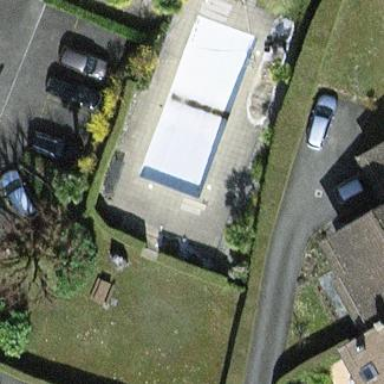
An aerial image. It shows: Swimming pool located in leisure land.